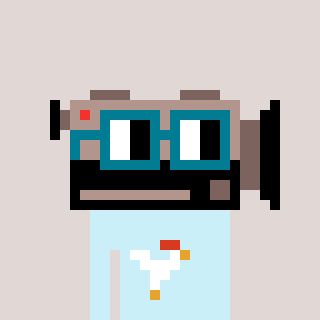
a pixel art character with square dark green glasses, a camcorder-shaped head and a cold-colored body on a warm background